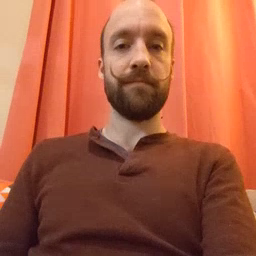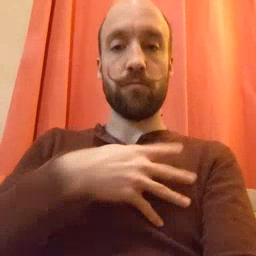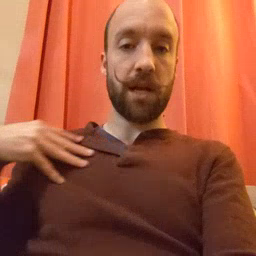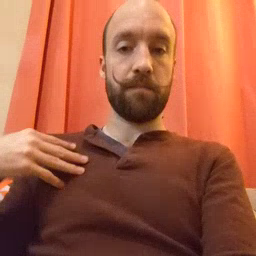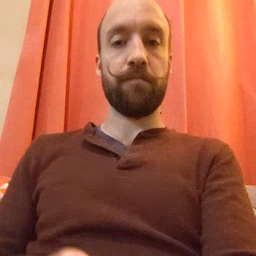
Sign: zebra